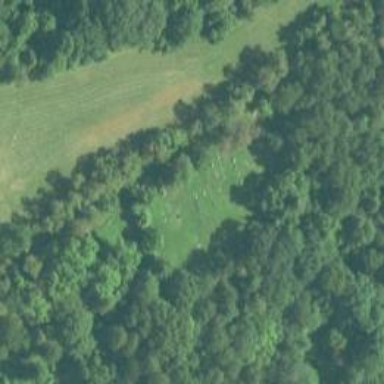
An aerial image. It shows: Grave yard.